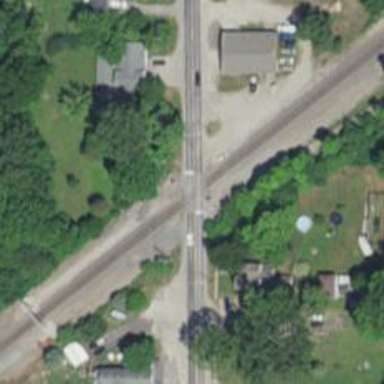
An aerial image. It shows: Level crossing with lights and saltire barrier.